Question: In Goodrich and Tamassia's textbook: , The Adjacency List Structure implementation of the graph ADT is shown in the diagram below:

An Incident object , containing the list of incident edges to Vertex , is referenced to in the Vertex object. This is the case for every Vertex in the graph.
My question is, in a Java implementation of this ADT, what is the point in a separate Incident Object, ?
Why can't incident edges be stored in a field in the Vertex object? I can't see how this would be problematic, and surely it would simplify the implementation?
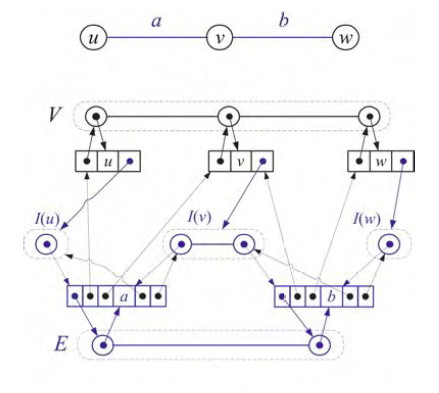
Answer: > Why can't incident edges be stored in a field in the Vertex object?
They can, not that it makes a particularly big difference either way. There may be restricting implementations, such as when you have an array of primitives which are your vertices, or the vertices are simply represented by an index, i.e. there is no vertex object (this could be done for efficient memory usage when no object is required, for example) - in this case, you'll need to put the incidence object elsewhere.
I can't say for sure what the authors actually meant (assuming they don't say elsewhere in the book - I didn't check), but it's entirely possible that the arrow from the vertex to the incident object means that the Vertex class contains a reference to the incident object (i.e. has a member being the incident object), i.e. the image already represents the way you think it should work.